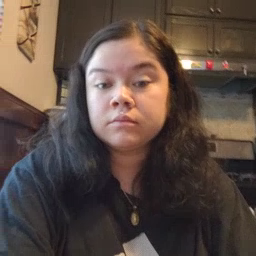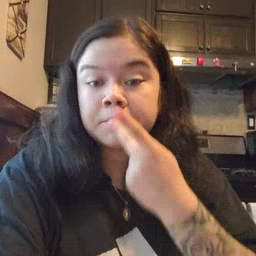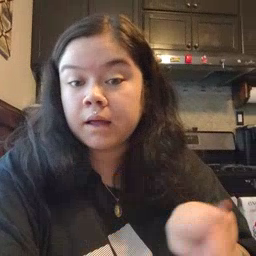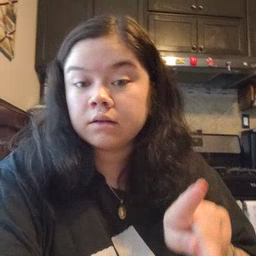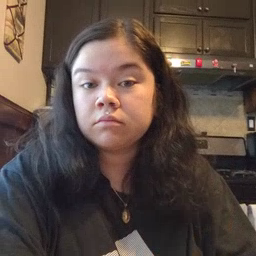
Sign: pen